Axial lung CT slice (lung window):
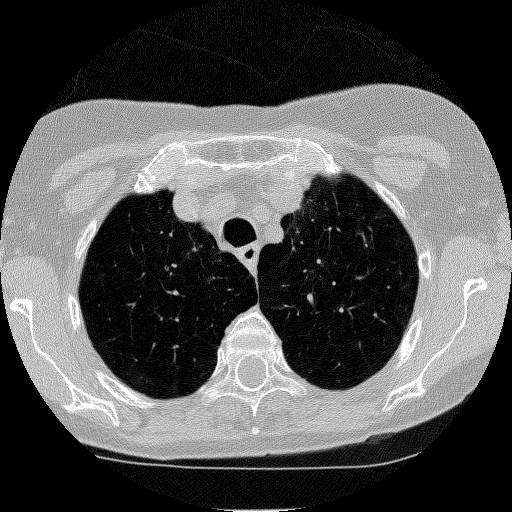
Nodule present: no